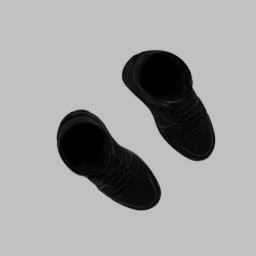
Label: people